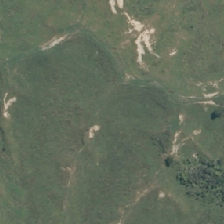
Land cover: high_producing_grassland